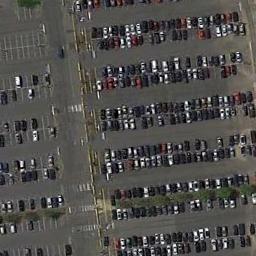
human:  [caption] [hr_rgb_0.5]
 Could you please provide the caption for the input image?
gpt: Many cars are in the parking lot .

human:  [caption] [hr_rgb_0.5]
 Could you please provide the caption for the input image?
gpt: The parking lot is full of cars .

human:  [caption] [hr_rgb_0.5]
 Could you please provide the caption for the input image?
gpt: The parking lot has lots of cars arranged neatly in lines .

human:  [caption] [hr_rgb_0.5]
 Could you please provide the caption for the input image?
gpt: There are five rows of cars in the parking lot .

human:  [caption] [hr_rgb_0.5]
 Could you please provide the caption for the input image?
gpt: There are hundreds of cars on the parking lot .